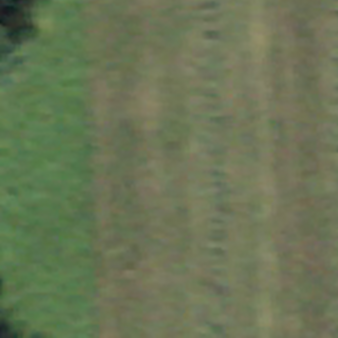
Label: other